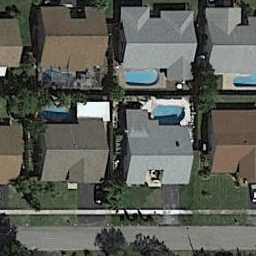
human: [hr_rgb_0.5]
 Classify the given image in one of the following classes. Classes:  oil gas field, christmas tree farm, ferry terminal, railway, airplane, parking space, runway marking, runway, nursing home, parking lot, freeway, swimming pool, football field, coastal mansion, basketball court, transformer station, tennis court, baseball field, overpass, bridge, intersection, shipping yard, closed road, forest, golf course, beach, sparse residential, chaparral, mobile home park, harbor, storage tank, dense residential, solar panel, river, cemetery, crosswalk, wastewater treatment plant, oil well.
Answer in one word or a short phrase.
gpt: dense residential